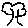
Label: tree